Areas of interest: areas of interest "Scenic Spot"
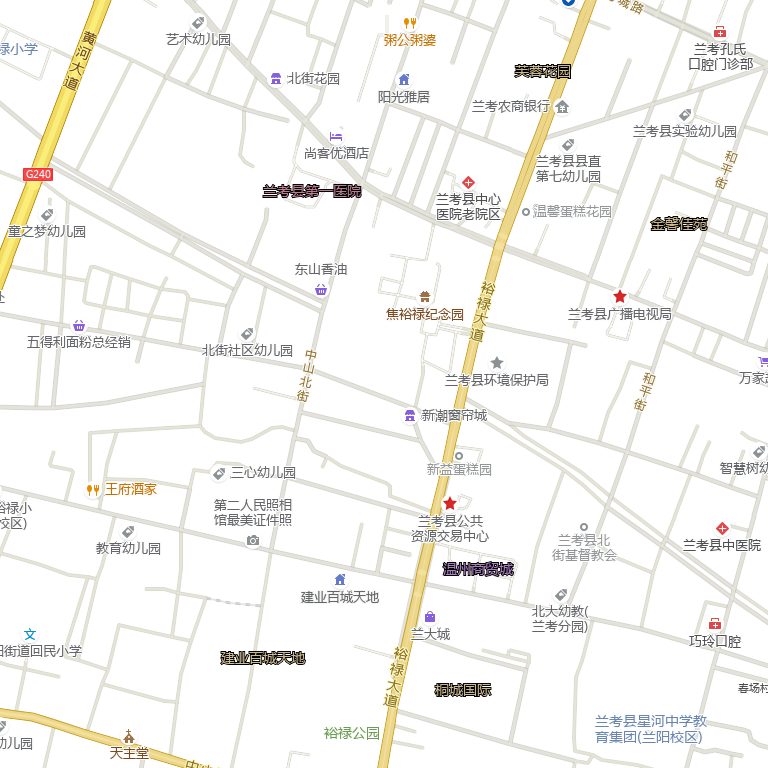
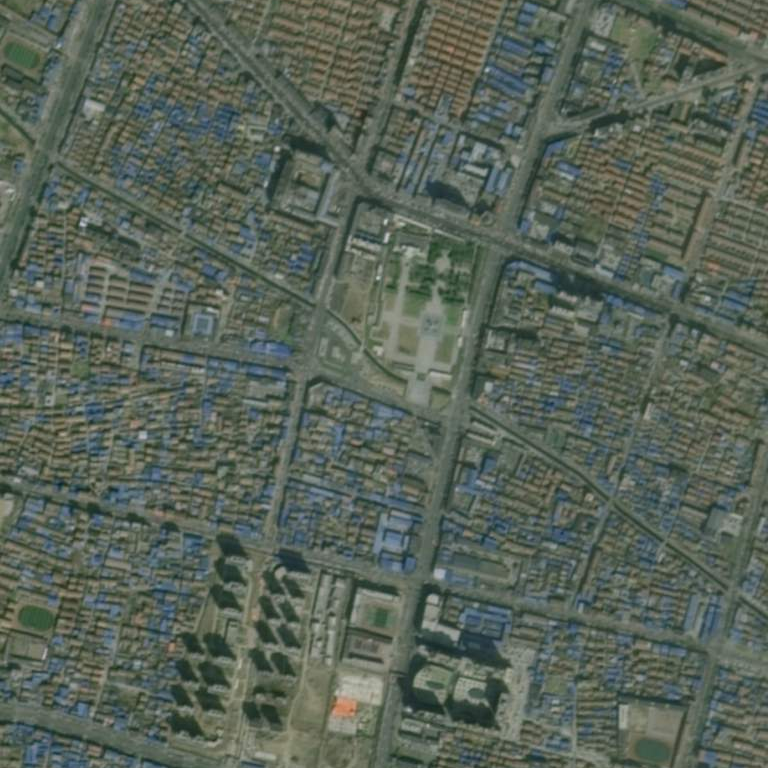